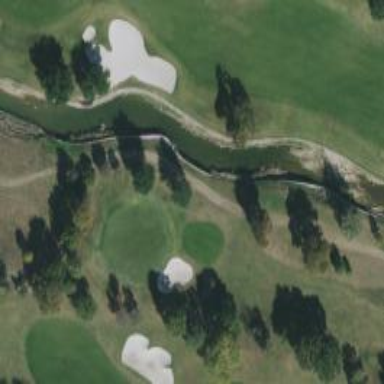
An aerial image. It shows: Golf hole.